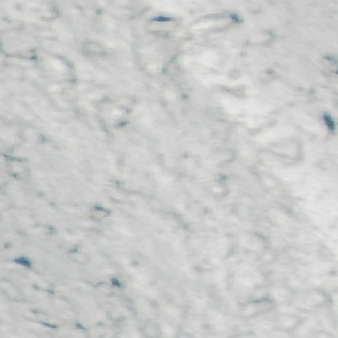
Label: other